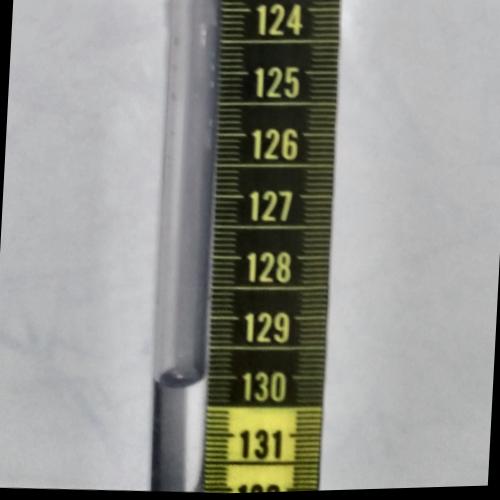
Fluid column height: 130.0 cm